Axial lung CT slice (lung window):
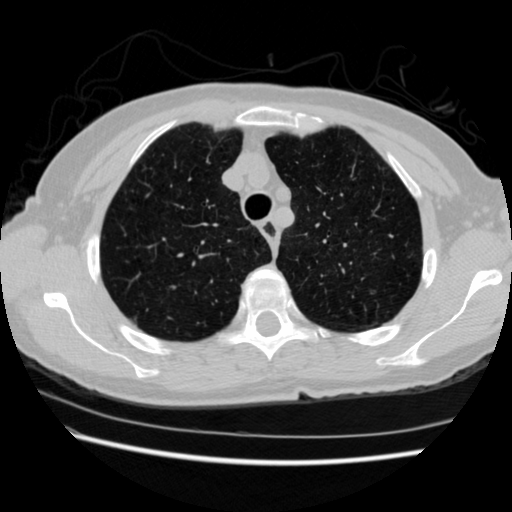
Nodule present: no